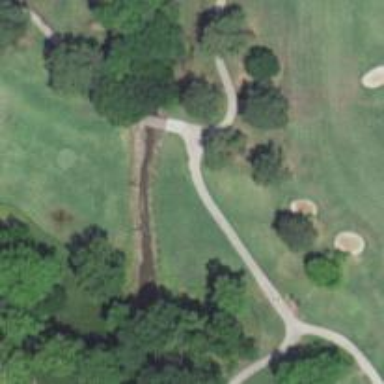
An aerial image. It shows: Pathway for golfing.